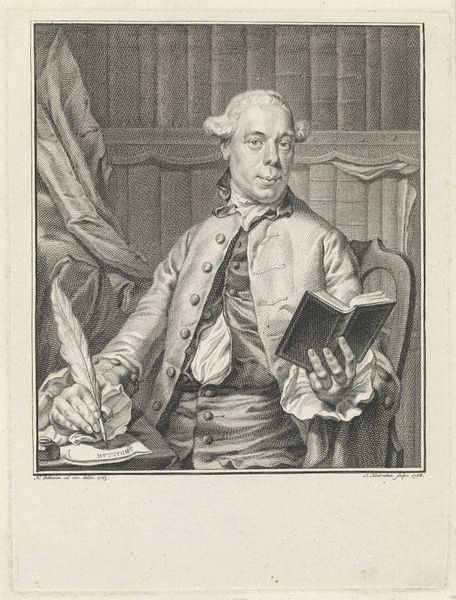
Titel: Portret van Joannes Nomsz
Künstler: Jacob Houbraken
Standort: Amsterdam
Institution: Rijksmuseum
Schlagwörter: feder, mann, mensch, portrait, buch, antik